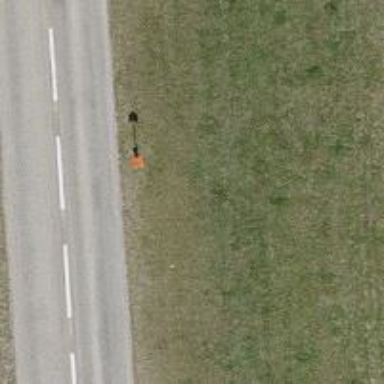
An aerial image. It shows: Pole with roofed pipeline marker.